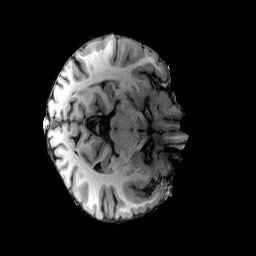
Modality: T1w
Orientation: axial
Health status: healthy